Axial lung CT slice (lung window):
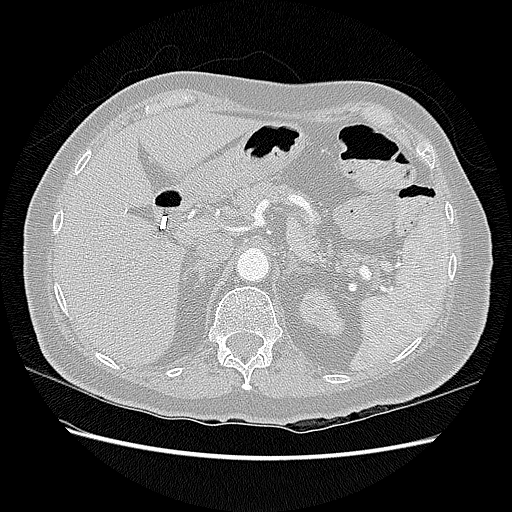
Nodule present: no